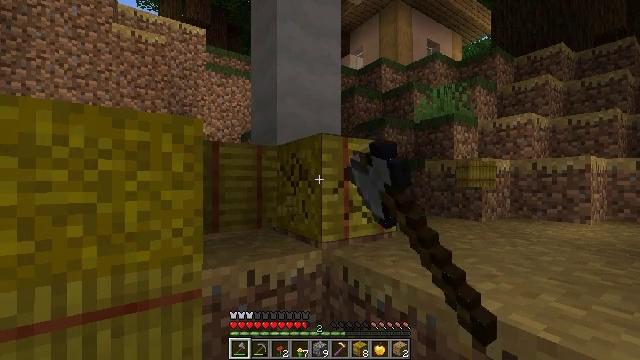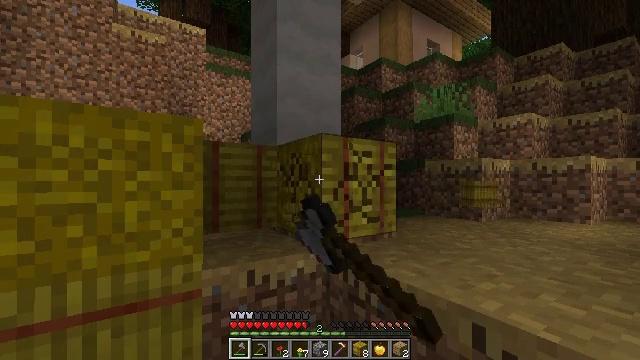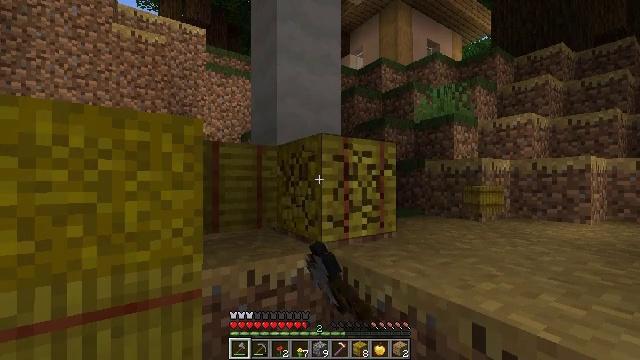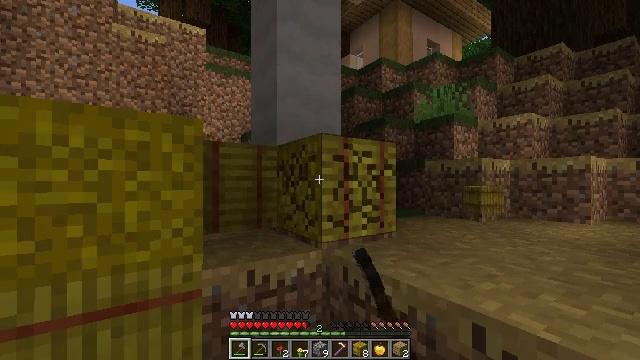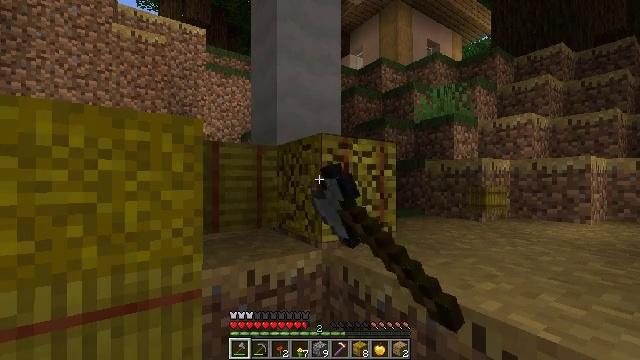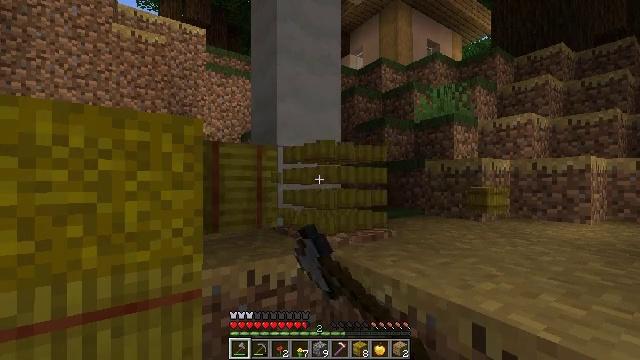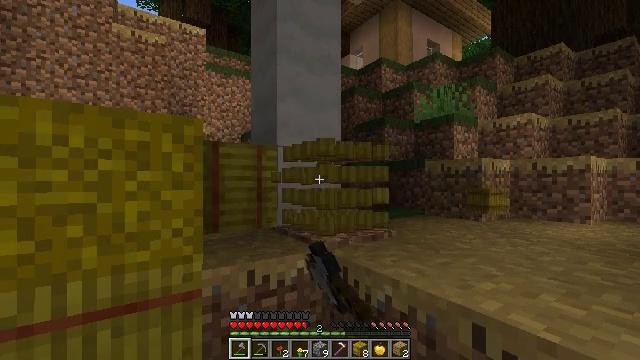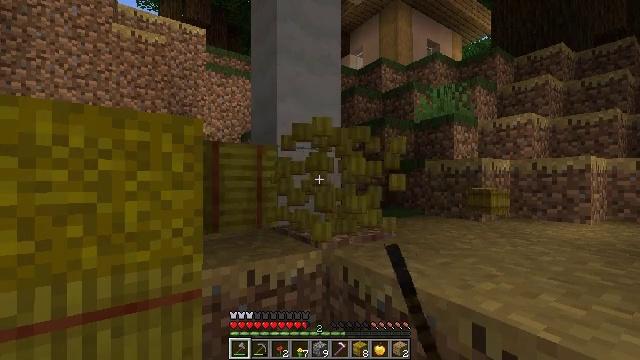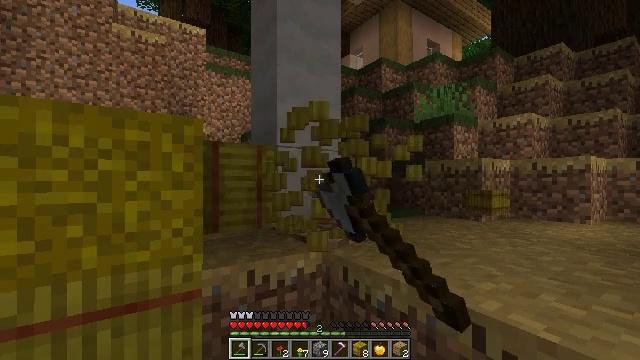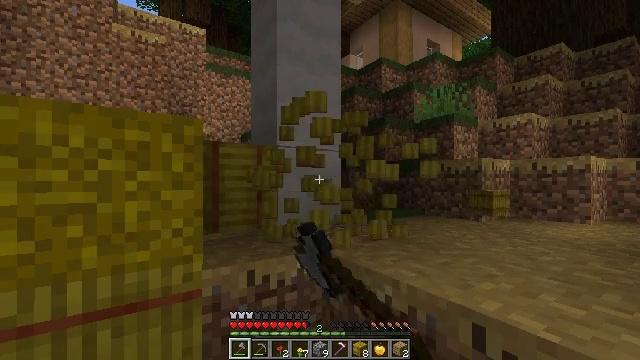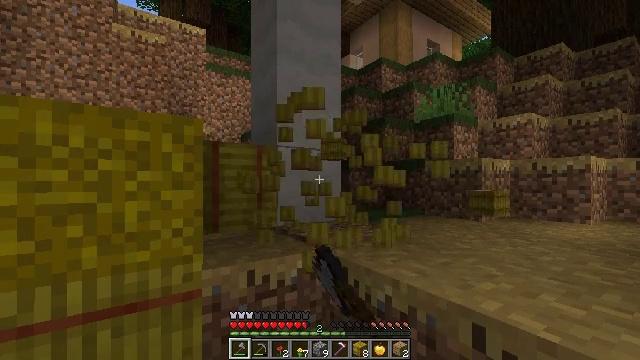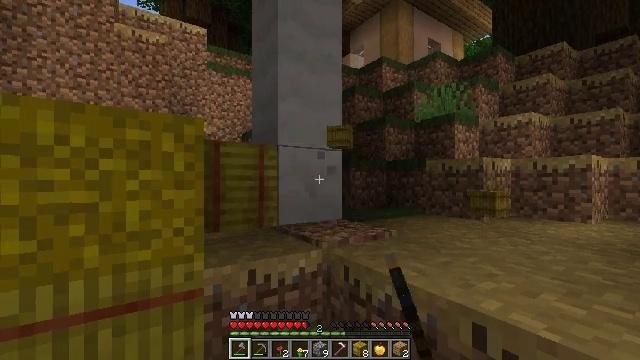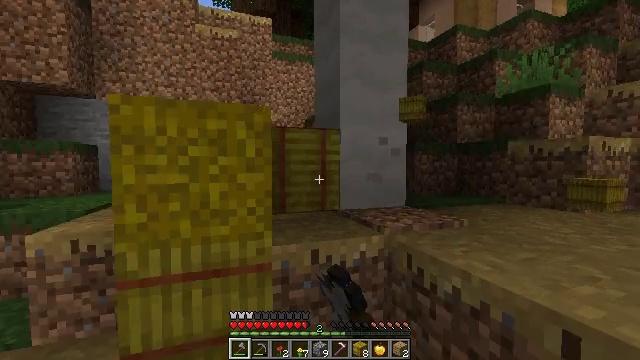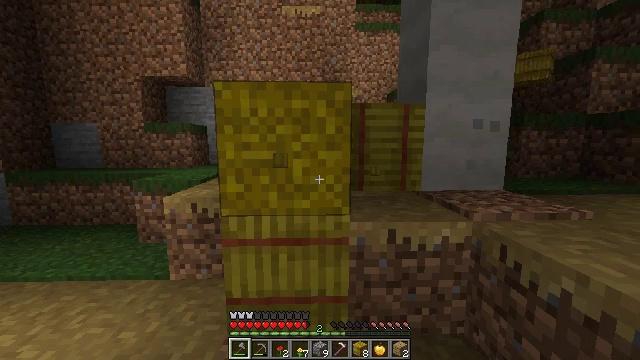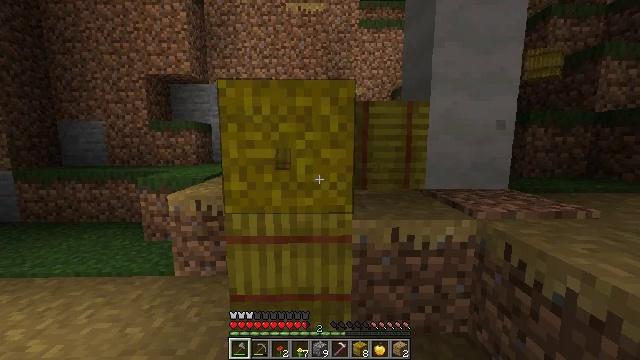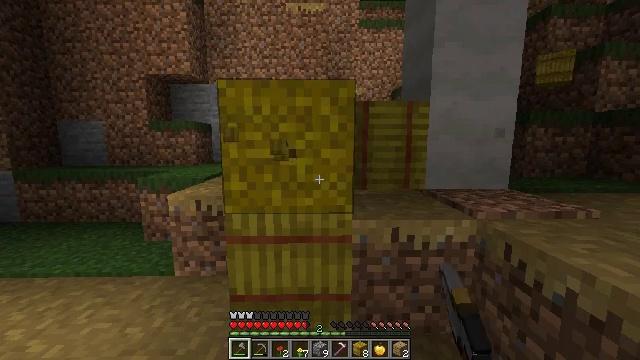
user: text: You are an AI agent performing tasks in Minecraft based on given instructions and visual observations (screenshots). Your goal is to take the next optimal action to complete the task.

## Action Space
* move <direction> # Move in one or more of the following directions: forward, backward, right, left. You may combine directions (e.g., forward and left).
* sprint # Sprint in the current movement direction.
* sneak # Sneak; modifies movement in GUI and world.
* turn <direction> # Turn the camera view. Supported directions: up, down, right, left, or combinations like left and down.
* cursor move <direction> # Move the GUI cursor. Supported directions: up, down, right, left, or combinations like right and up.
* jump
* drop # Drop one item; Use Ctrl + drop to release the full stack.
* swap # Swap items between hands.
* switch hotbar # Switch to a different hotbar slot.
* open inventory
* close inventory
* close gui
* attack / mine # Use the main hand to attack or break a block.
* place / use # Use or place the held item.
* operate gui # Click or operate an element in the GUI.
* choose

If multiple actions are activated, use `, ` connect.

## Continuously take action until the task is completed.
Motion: motion action
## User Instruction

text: Collect a hay block for crafting.
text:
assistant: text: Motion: attack / mine
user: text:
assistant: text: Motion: attack / mine
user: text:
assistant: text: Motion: attack / mine
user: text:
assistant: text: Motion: attack / mine
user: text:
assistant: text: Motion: attack / mine
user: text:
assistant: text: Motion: attack / mine
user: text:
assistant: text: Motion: attack / mine
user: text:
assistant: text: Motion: attack / mine
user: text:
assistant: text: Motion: attack / mine
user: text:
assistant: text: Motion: attack / mine
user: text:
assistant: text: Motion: attack / mine
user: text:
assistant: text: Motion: turn left and down, attack / mine
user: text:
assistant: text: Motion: turn left and down, attack / mine
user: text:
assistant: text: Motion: attack / mine
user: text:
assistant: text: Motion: attack / mine
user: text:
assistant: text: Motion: attack / mine
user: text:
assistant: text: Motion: attack / mine
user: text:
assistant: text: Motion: attack / mine
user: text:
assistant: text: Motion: attack / mine
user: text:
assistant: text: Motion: attack / mine
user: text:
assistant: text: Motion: attack / mine
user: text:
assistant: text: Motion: attack / mine
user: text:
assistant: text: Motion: attack / mine
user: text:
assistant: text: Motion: attack / mine
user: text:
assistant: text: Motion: attack / mine
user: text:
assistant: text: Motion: attack / mine
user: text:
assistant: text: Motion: attack / mine
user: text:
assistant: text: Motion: attack / mine
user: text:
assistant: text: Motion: attack / mine
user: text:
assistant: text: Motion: attack / mine